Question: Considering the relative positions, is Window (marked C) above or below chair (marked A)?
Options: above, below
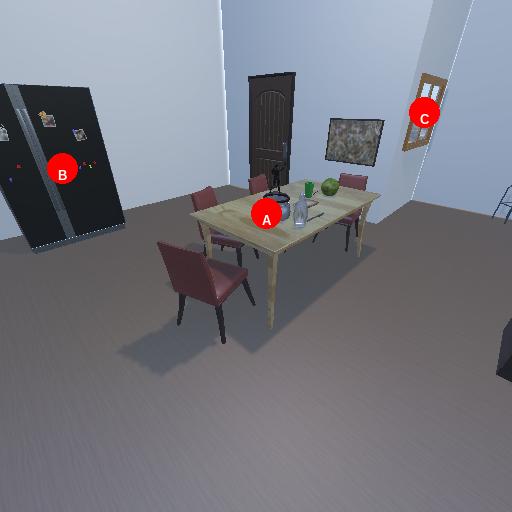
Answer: above